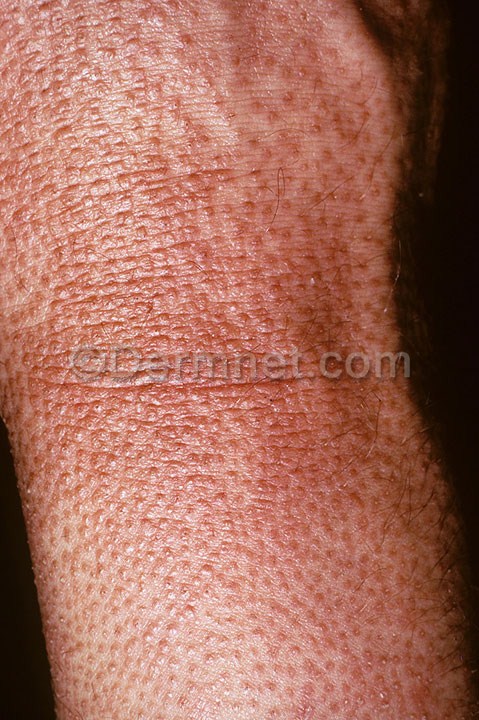
Disease: Psoriasis pictures Lichen Planus and related diseases